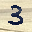
Label: 3